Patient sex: M
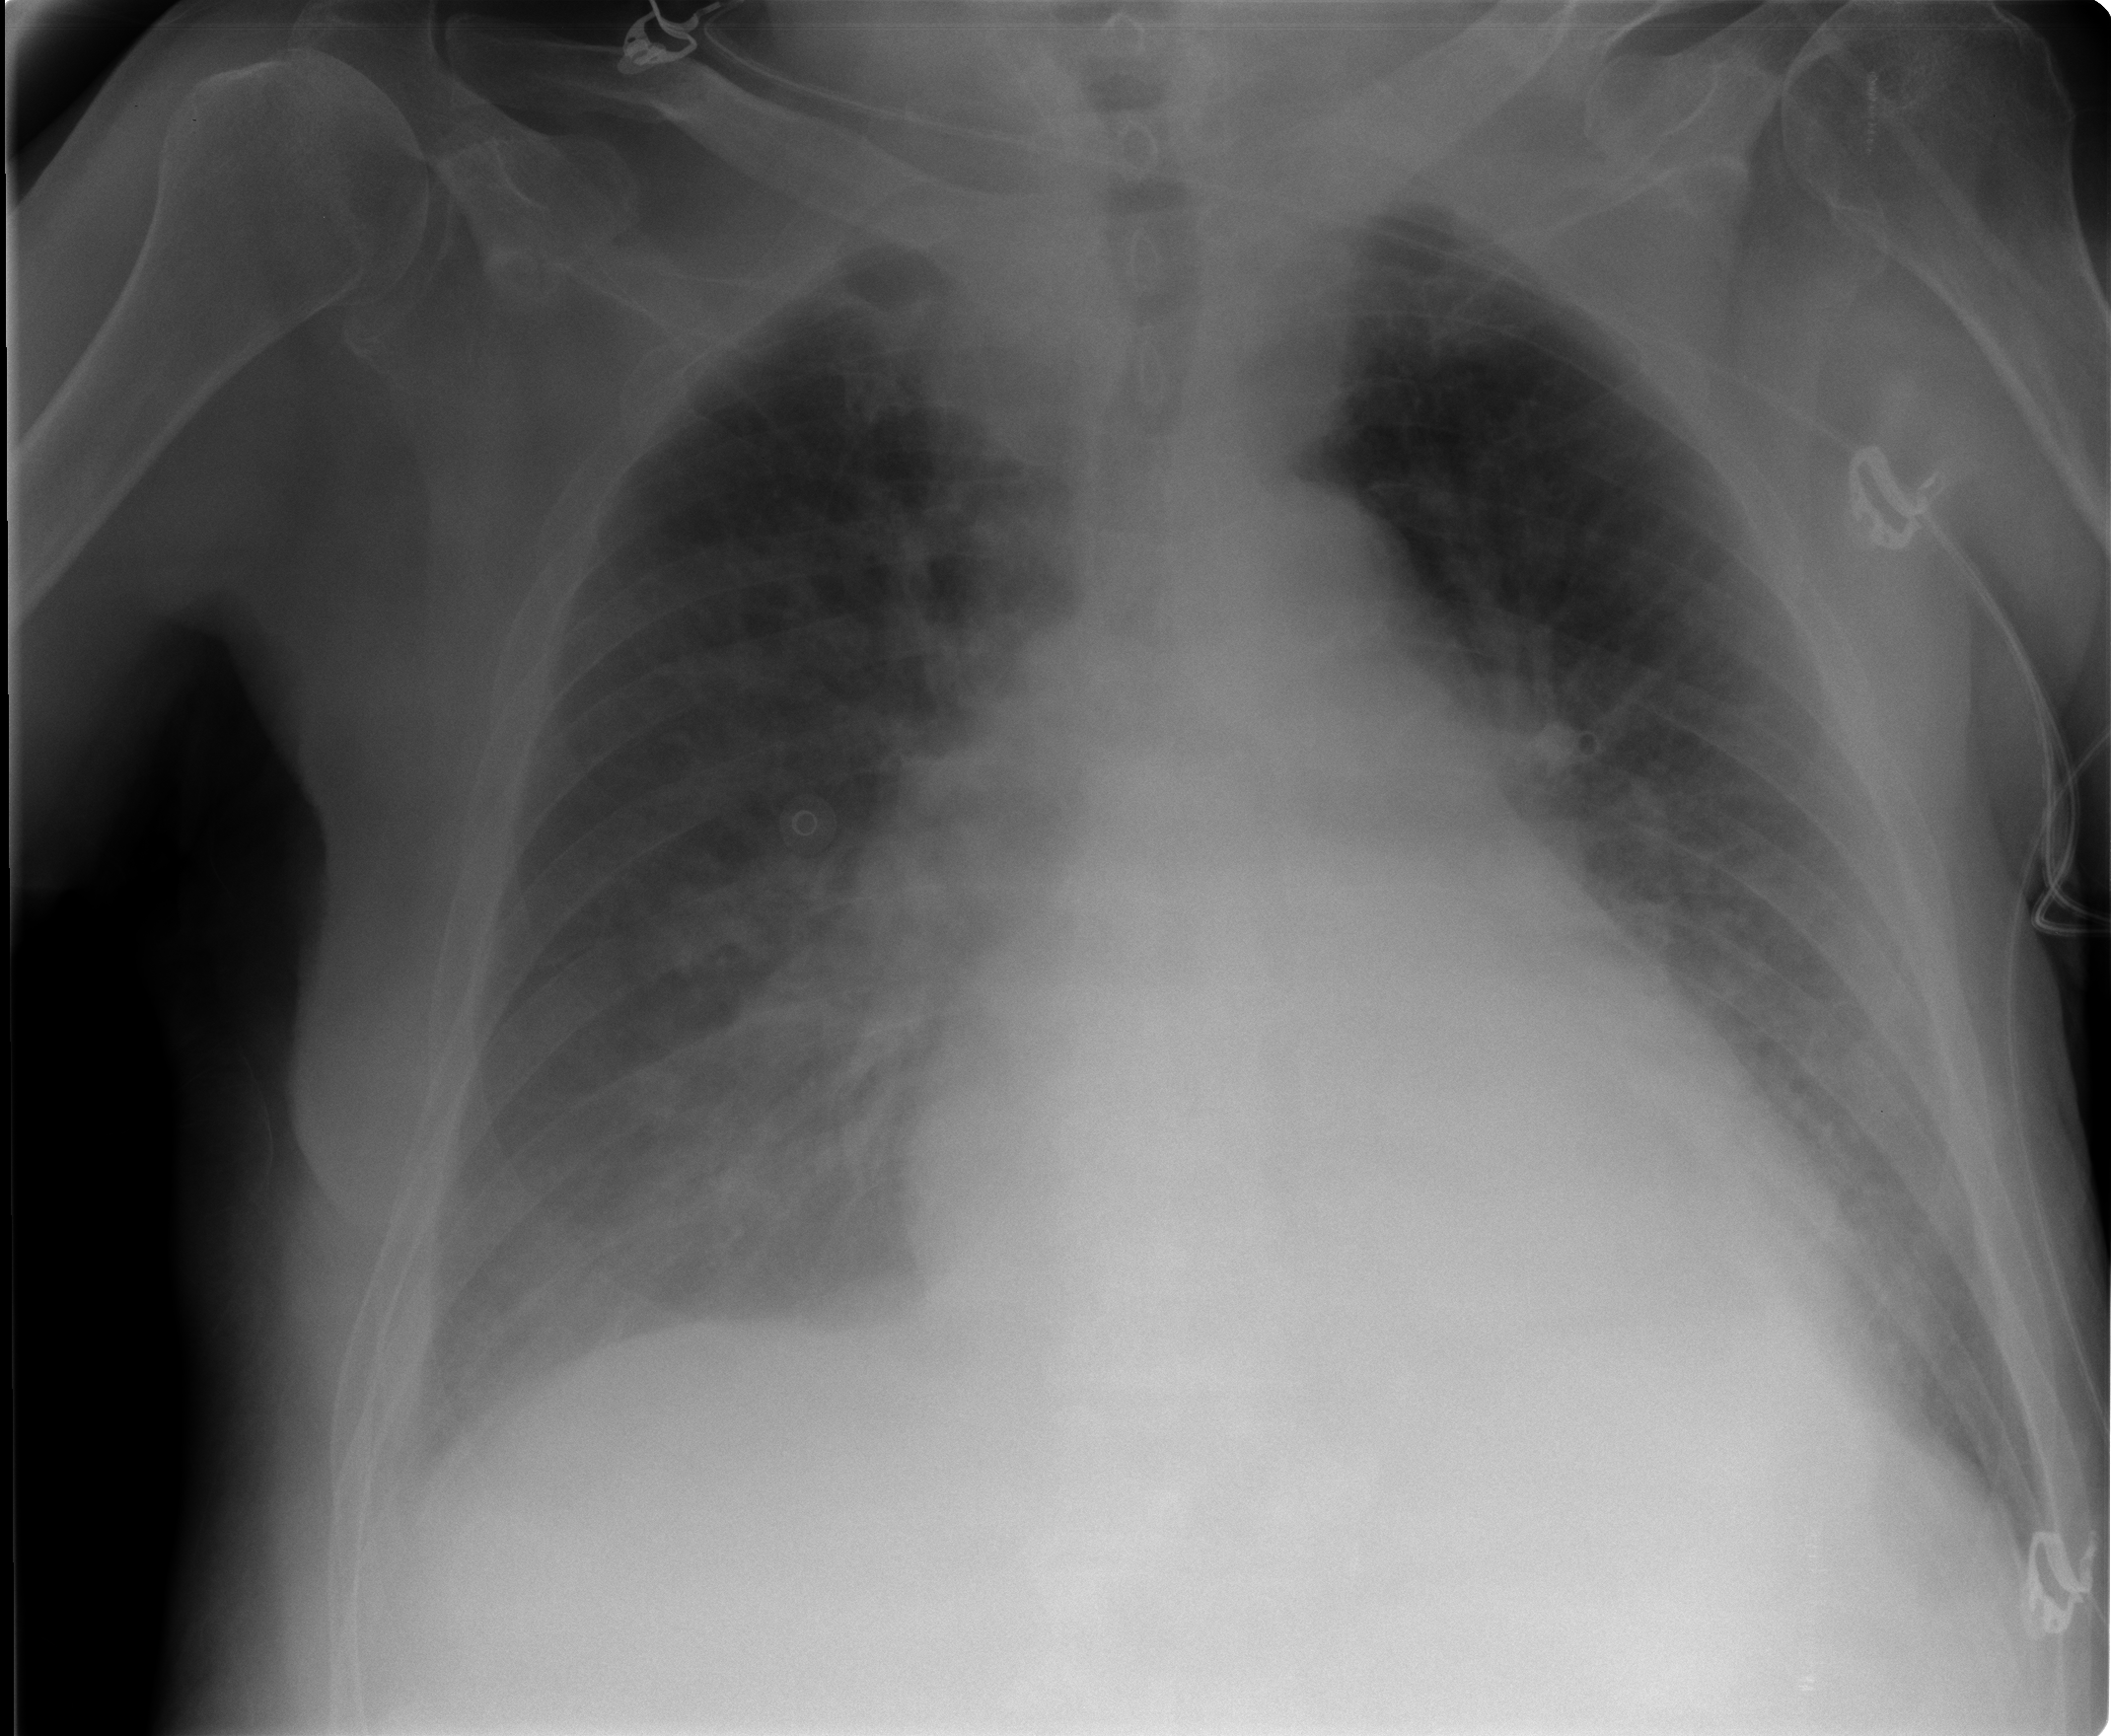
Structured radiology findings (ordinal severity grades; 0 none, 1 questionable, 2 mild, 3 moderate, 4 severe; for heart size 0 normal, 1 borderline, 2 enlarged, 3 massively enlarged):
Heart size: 2
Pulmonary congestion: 2
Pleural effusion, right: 0
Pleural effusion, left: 0
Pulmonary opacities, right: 1
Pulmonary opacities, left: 0
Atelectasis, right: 2
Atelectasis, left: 2